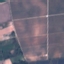
Land use / land cover: PermanentCrop